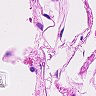
Metastatic tissue present: no